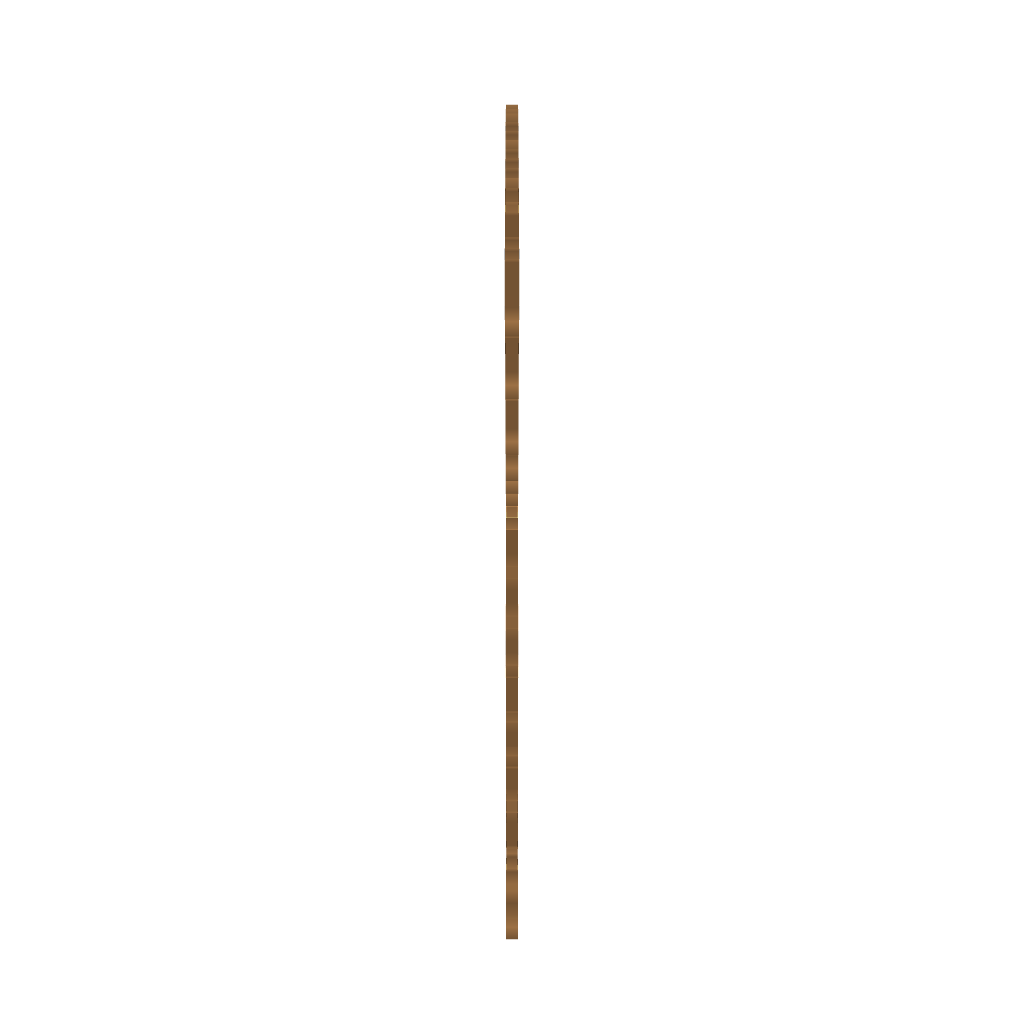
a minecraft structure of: Stewie!